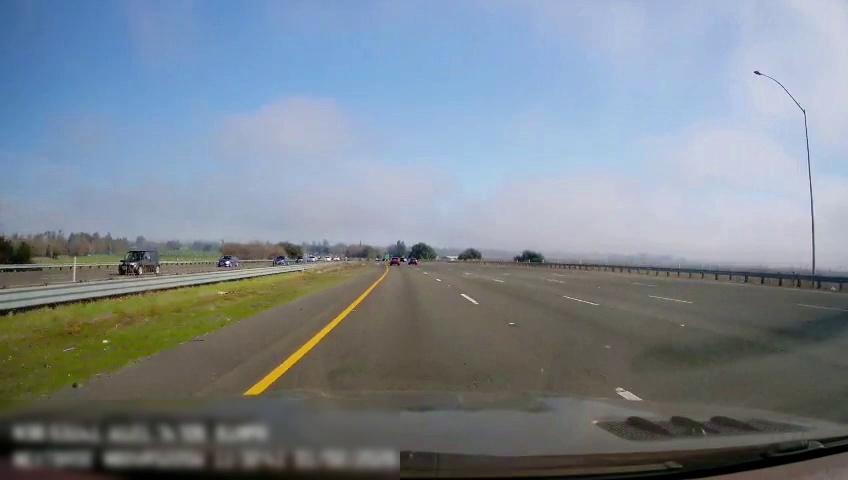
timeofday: Day
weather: Sunny
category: Drivable Space
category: Drivable Space
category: Vehicles | SUV
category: Vehicles | Car
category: Vehicles | Car
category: Lanes | Current Lane
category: Lanes | Current Lane
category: Lanes | Alternate Lane
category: Lanes | Alternate Lane
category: Lanes | Alternate Lane